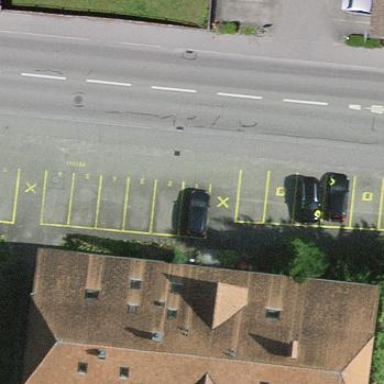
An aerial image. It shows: Street side parking area.